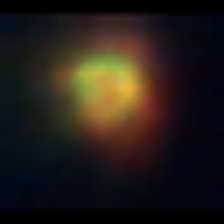
Taxon: NanoPlankton
Group: Other